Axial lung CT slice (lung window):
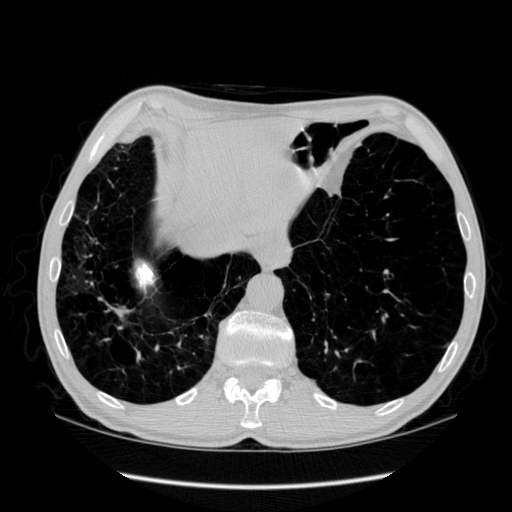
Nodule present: no